Aerial crown-view tile of a tropical tree (Barro Colorado Island, Panama), acquired 20240918:
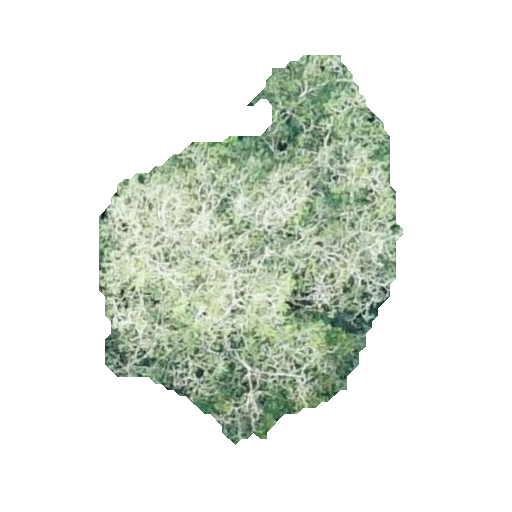
Species: Guapira myrtiflora
GBIF accepted scientific name: Guapira myrtiflora
Crown area: 122.033 m²